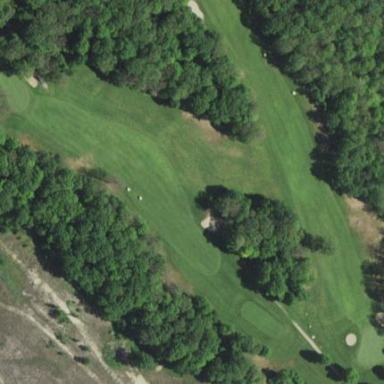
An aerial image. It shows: Grassy golf fairway.